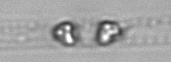
Label: Dactyliosolen_blavyanus